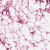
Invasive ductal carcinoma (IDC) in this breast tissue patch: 0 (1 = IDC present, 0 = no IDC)